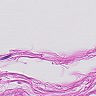
Metastatic tissue present: no